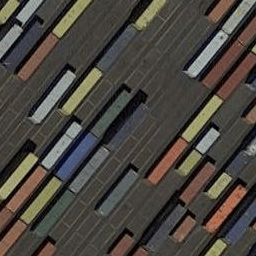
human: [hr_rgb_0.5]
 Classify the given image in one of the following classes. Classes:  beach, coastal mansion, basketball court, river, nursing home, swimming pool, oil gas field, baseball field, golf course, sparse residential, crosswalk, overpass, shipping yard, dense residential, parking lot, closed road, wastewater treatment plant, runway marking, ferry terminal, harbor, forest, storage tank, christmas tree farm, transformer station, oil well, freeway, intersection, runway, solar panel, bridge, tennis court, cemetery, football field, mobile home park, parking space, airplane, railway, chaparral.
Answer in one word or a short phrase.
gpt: shipping yard